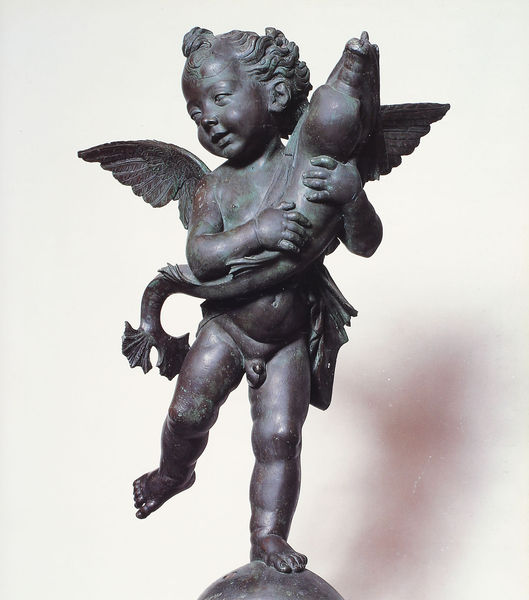
Titel: Putto mit Delphin
Künstler: Andrea del Verrocchio
Institution: Florenz, Palazzo Vecchio
Schlagwörter: flügel, fuß, nackt, grün, braun, mund, nase, profil, blick, tier, federn, gesicht, halten, erde, figur, kind, locke, locken, brunnen, delphin, engel, engelchen, putte, putto, skulptur, schwanz, lächeln, bein, füsse, metall, nabel, bronze, plastik, spiel, penis, knabe, kugel, schritt, fisch, niedlich, süß, drachen, hoden, patina, ampore